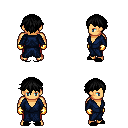
a pixel art fantasy rpg character, male body template, human, tanned skin, blue robe, red pants, black short bangs hairstyle, gold gloves, black slippers, four views (front, back, left, right), 2x2 character sprite sheet, small pixel art, hard edges, no anti-aliasing